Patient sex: F
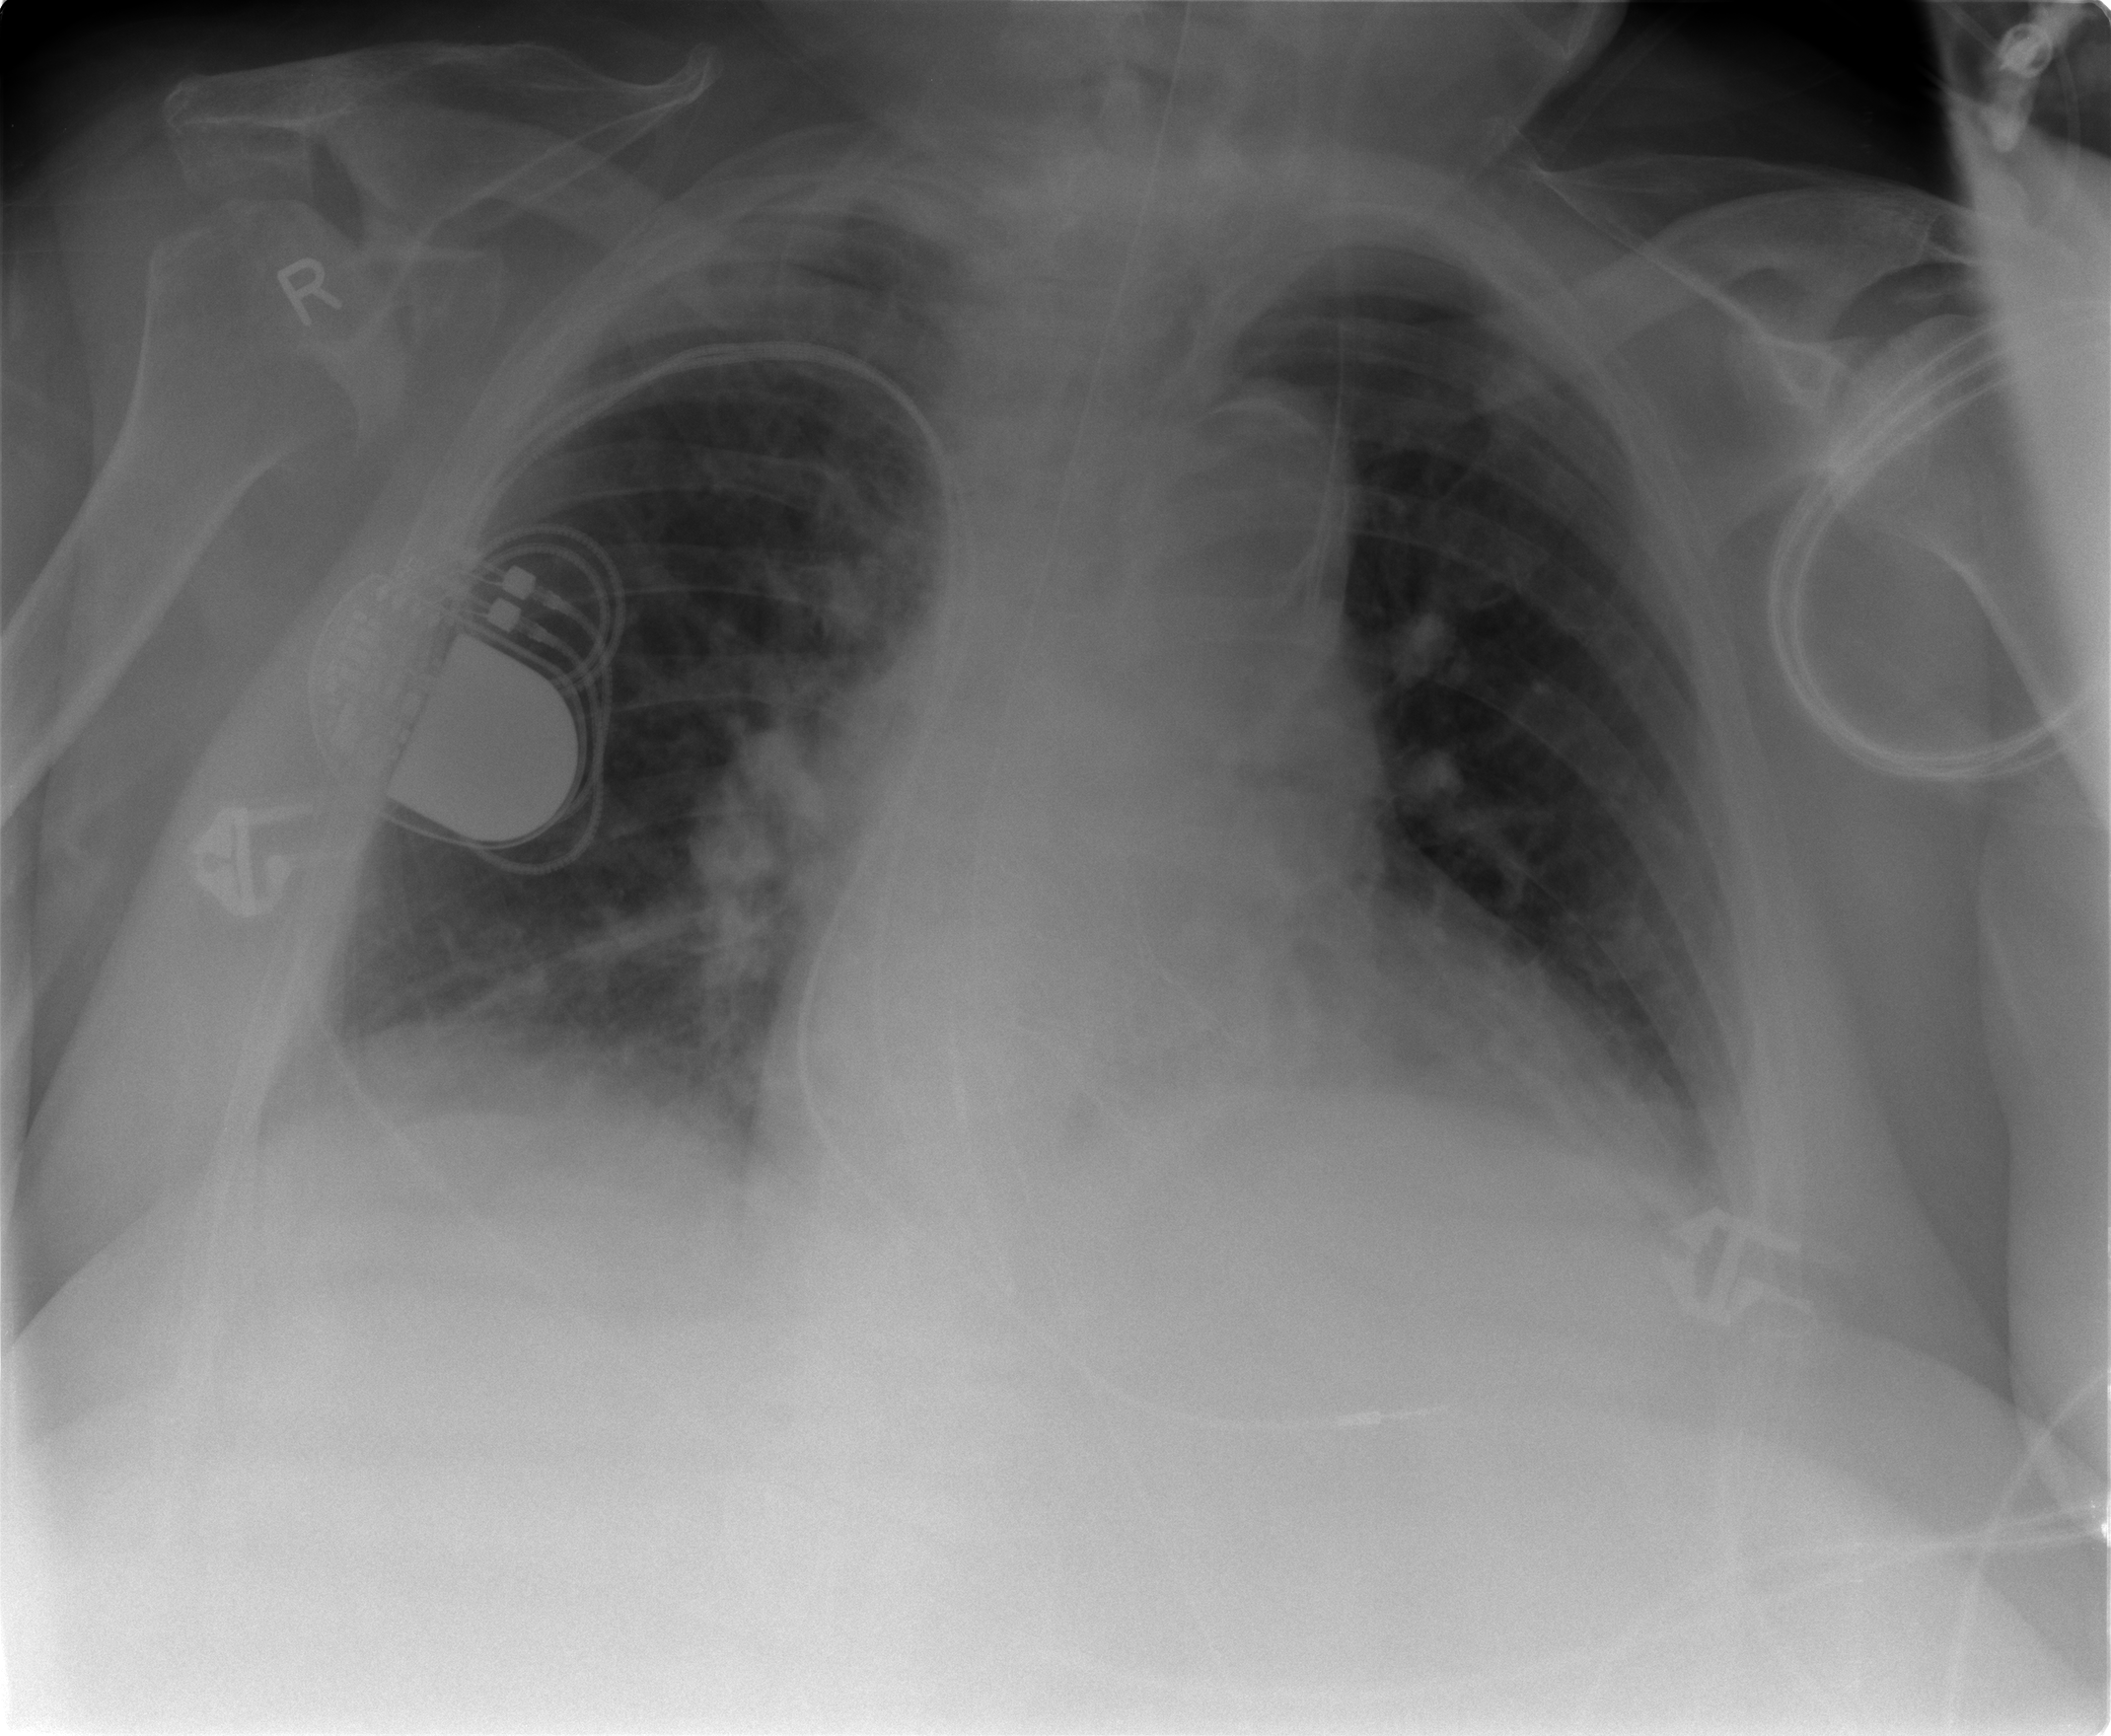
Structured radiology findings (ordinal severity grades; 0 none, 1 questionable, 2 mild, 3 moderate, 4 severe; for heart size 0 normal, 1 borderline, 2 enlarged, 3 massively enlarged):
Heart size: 2
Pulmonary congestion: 2
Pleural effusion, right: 2
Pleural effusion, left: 2
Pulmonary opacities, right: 2
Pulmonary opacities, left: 1
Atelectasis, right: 2
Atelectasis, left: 2